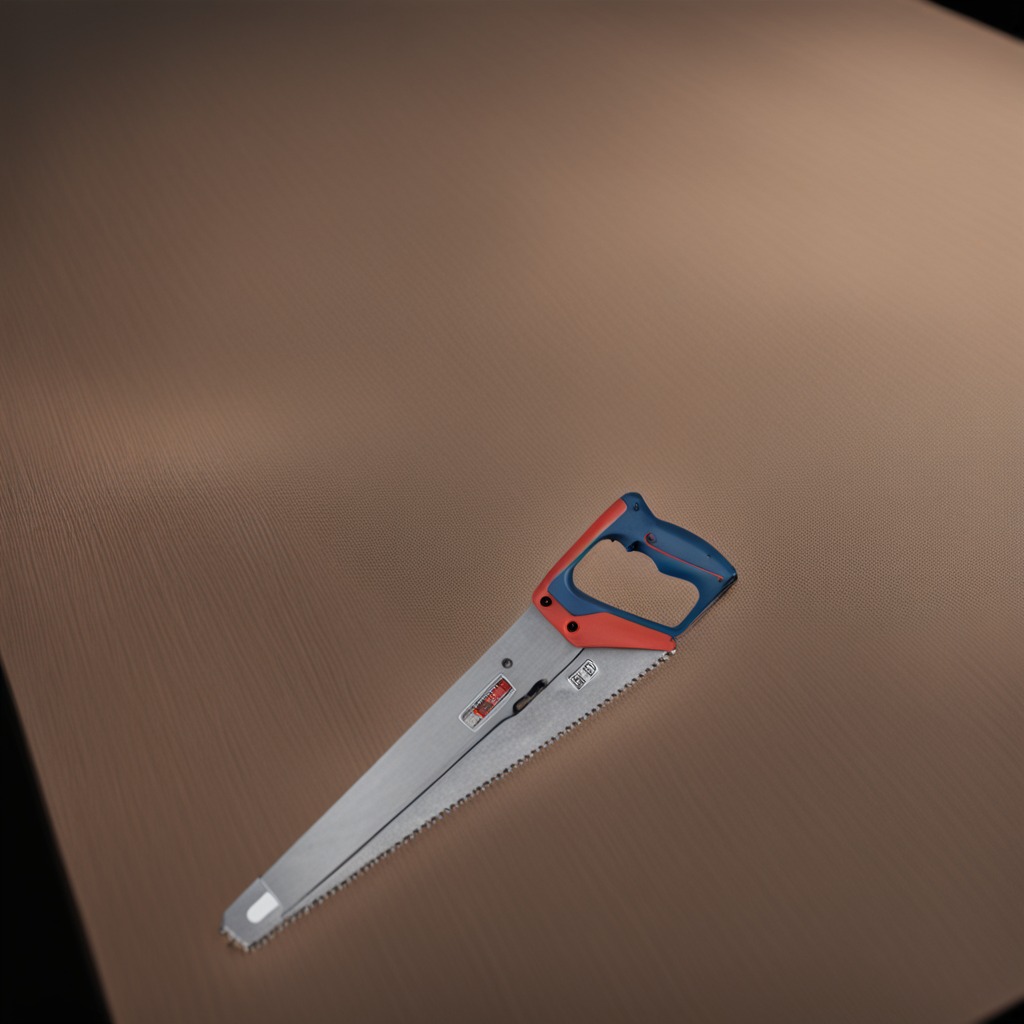
A metal saw lying on a wooden table inside a workshop at night.